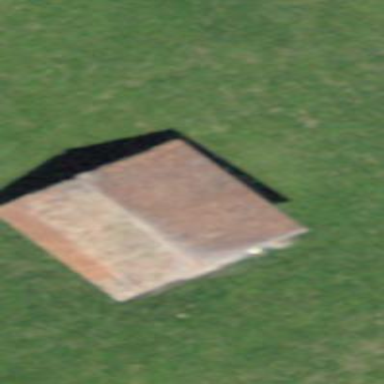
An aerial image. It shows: Hut.